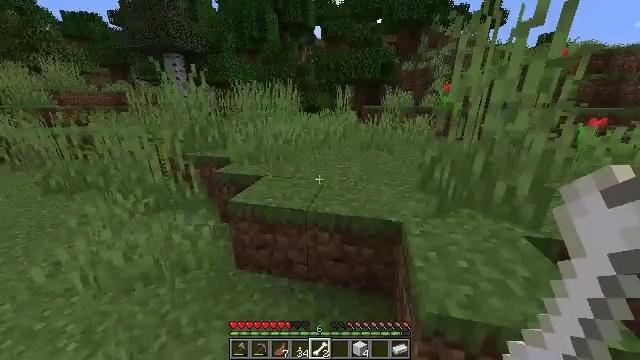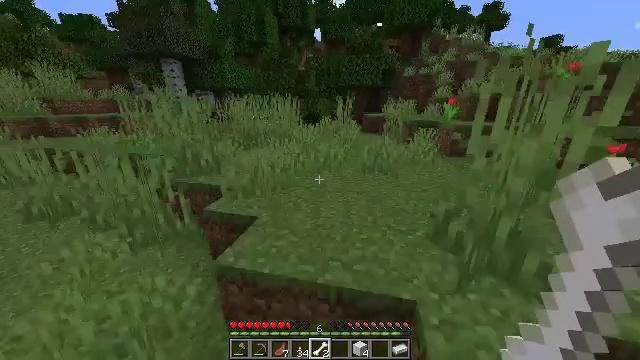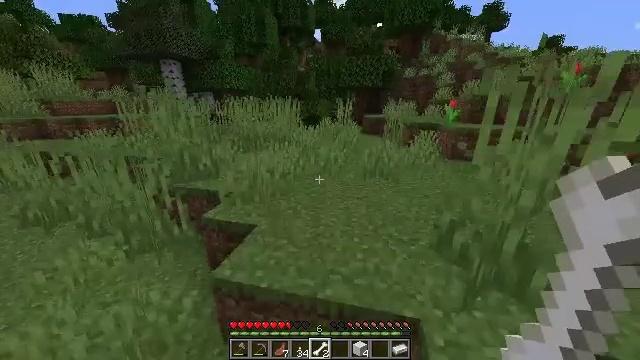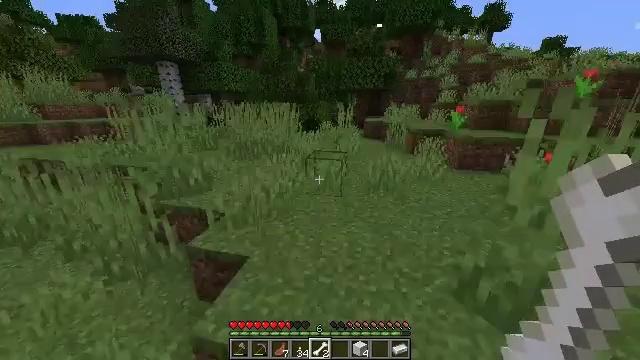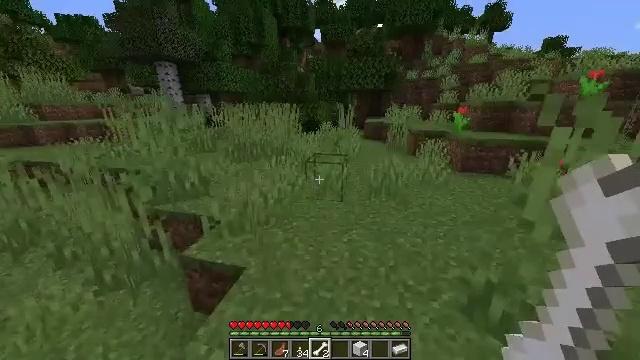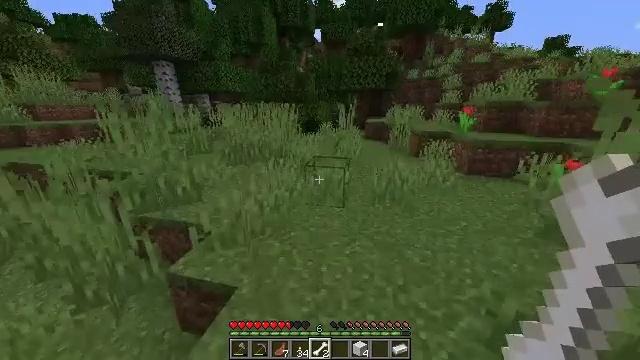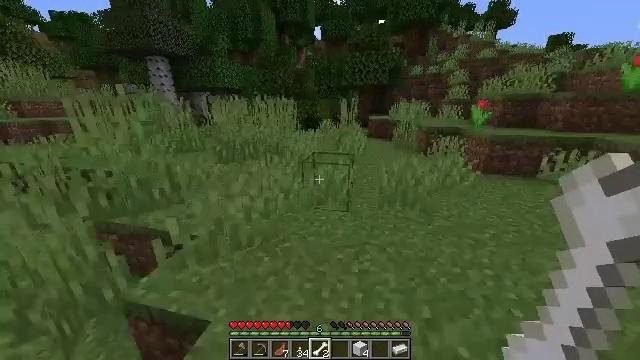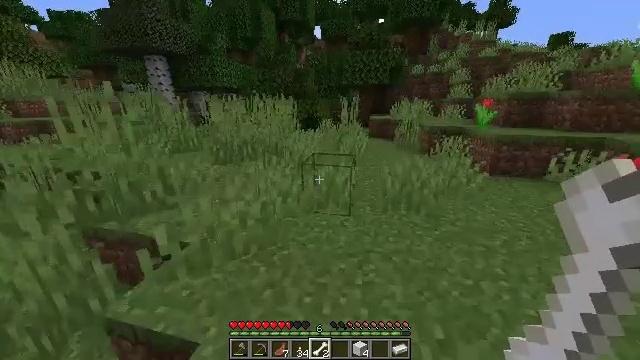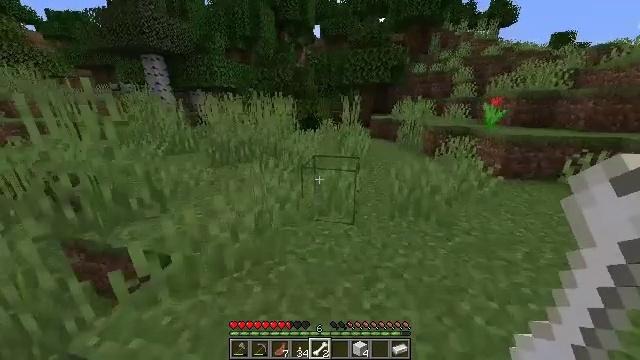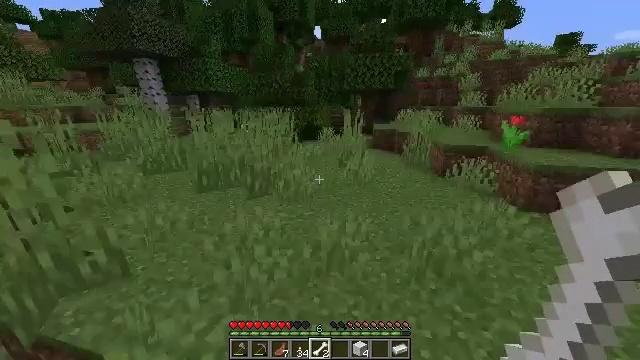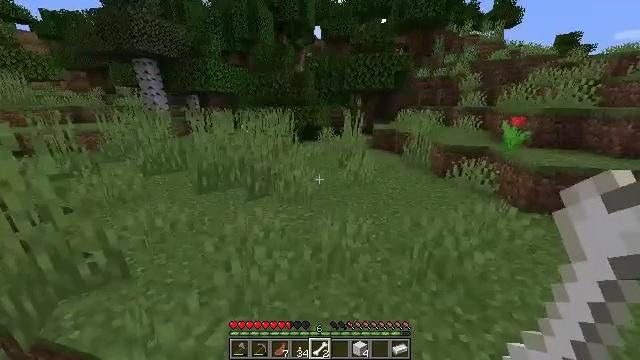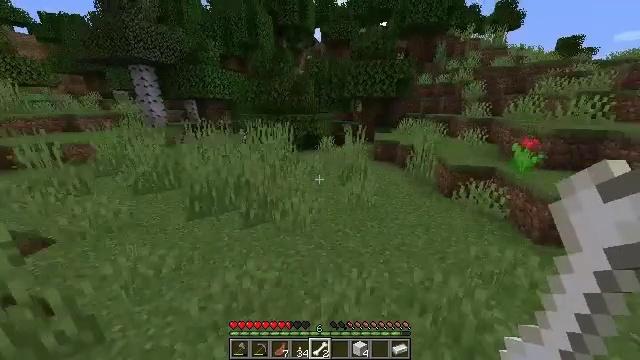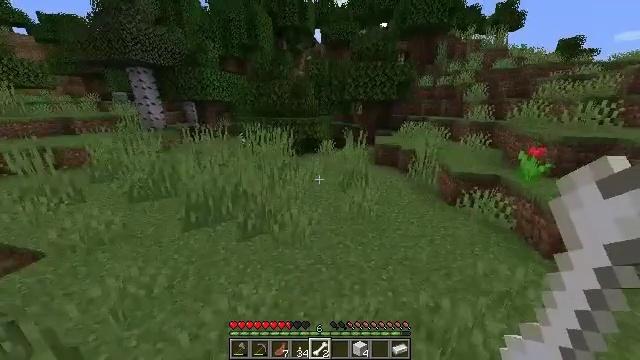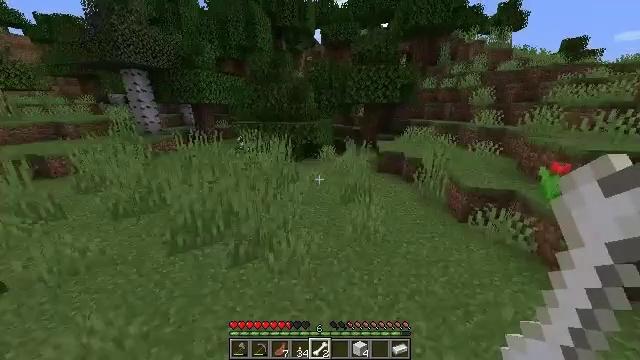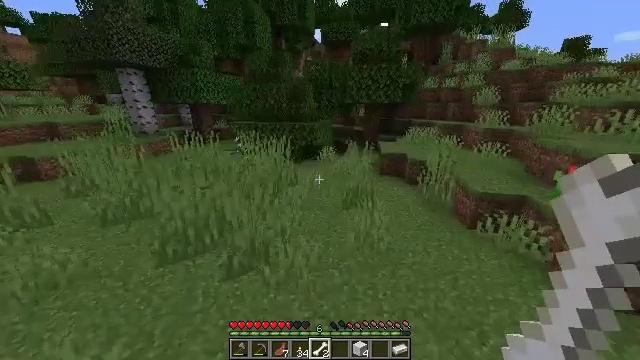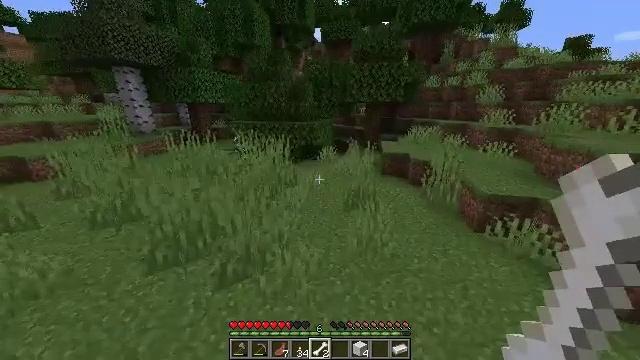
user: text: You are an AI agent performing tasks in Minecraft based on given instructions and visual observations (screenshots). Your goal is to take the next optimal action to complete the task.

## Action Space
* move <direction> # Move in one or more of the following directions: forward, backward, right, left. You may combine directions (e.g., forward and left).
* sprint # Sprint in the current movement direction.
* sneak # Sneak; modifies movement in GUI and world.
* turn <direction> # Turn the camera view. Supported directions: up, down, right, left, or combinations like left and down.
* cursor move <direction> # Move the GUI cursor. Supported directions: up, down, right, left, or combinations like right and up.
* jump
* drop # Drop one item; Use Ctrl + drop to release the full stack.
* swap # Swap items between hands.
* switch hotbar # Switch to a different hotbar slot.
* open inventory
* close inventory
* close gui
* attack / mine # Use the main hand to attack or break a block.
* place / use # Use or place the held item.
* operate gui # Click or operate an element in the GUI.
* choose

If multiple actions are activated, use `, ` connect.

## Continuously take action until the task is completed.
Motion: motion action
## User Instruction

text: Harvest the large fern for decoration.
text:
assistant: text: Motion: move forward, jump
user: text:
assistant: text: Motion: move forward, jump
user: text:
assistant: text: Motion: move forward, jump
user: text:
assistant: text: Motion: move forward, jump
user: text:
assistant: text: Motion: move forward, jump
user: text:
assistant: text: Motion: move forward, jump
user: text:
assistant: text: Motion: move forward, jump
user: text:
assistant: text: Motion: move forward, jump
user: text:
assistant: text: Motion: move forward, jump
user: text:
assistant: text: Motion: move forward, jump
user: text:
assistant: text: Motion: move forward, jump
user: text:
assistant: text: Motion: move forward, jump
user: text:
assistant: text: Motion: move forward, jump
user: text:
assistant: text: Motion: move forward, jump
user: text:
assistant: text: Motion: move forward, jump
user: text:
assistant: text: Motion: move forward, jump
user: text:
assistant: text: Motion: move forward, turn left, jump
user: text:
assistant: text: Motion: move forward, turn left and down, jump
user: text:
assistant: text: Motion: move forward and move left, turn left, jump
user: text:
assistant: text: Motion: move forward and move left, turn left, jump
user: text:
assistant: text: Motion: move forward and move left, jump
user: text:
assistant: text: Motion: move forward and move left, jump
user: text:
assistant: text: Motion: move forward, jump
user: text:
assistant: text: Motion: move forward, jump
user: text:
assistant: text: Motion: move forward, jump
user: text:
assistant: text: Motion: move forward, jump
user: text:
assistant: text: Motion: move forward, jump
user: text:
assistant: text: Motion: move forward, jump
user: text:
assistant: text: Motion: move forward, jump
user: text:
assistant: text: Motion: move forward, jump